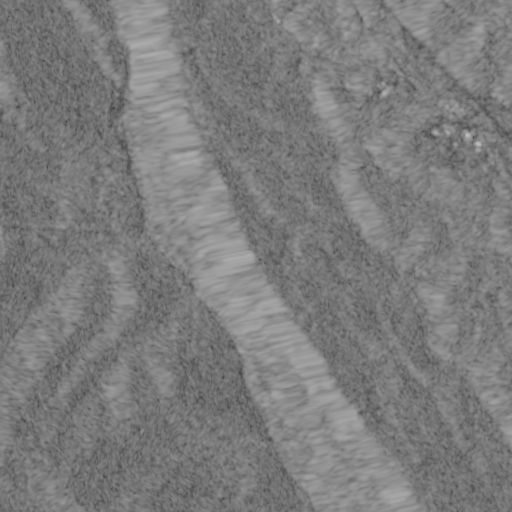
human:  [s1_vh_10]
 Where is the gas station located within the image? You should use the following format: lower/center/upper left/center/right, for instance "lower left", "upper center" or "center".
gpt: The gas station is located in the upper right of the image.
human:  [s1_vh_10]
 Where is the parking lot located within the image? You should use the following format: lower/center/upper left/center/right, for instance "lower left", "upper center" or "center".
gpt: The parking lot is located in the upper right of the image.
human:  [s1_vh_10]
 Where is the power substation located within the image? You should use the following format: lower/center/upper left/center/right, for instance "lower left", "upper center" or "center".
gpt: The power substation is located in the upper right of the image.
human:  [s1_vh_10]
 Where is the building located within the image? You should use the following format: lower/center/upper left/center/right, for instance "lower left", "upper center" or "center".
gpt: The building is located in the upper right of the image.
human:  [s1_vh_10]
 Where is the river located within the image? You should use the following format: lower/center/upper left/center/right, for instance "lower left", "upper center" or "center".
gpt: The river is located in the center left of the image.
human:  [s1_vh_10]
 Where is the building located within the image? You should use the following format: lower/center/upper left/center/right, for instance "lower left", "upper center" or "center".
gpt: The building is located in the upper right of the image.
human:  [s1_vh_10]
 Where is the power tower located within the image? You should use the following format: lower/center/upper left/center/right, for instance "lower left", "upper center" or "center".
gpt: There is no power tower in the image.

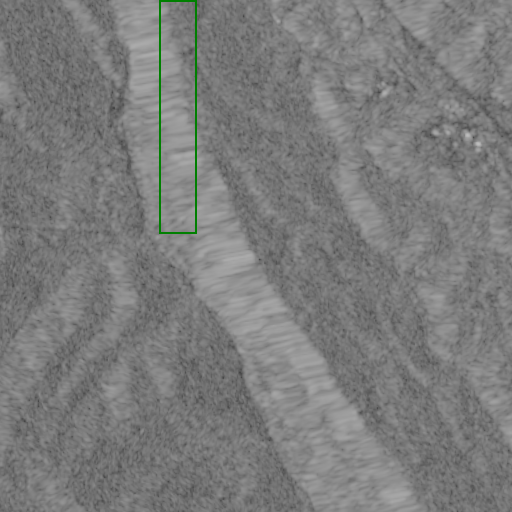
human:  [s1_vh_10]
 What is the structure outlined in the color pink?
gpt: There is no pink outline.
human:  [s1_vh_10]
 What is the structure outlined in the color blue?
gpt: There is no structure outlined in blue.